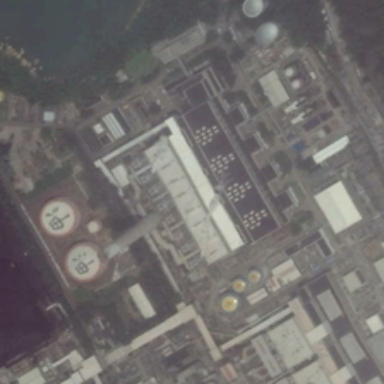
The storage tank in this factory is to store oil .